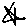
Label: star